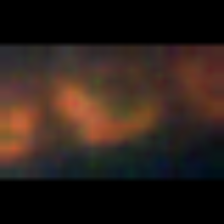
Taxon: Chaetoceros
Group: Diatoms